Question: I have a query to return a count based on a condition
'''
var query = (from a in this.db.Servers
where (a.Date >= fromDP.SelectedDate.Value && a.Date <= toDP.SelectedDate.Value)
group a by EntityFunctions.TruncateTime(a.Date) into p
select new { b = p.Count()}).OrderBy( x=> x.b);
'''
when binded to a ListBox's ItemSource like this,
'''
dummy.ItemsSource = query.ToList();
'''
'''
<ListBox x:Name="dummy" ItemsSource="{Binding}" />
'''
which displays the output like this

how to avoid the member assignment "b" here and display only the integer values? is it possible
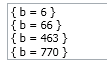
Answer: Just guess you should avoid using in here by directly:
'''
var query = (from a in this.db.Servers
where (a.Date >= fromDP.SelectedDate.Value
&& a.Date <= toDP.SelectedDate.Value)
group a by EntityFunctions.TruncateTime(a.Date) into p
select p.Count()).OrderBy(x => x);
'''